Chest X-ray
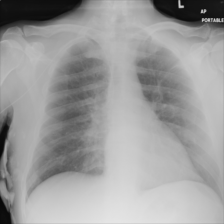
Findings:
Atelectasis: negative
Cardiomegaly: negative
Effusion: negative
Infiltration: negative
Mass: negative
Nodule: negative
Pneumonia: negative
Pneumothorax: negative
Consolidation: negative
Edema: negative
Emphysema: negative
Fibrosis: negative
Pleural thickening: negative
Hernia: negative